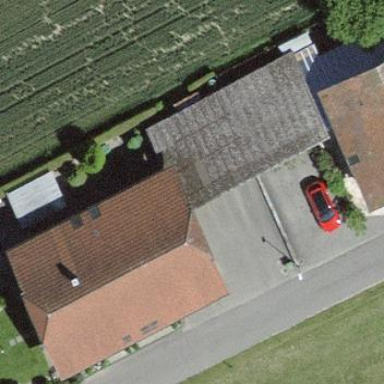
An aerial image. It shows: Garage.